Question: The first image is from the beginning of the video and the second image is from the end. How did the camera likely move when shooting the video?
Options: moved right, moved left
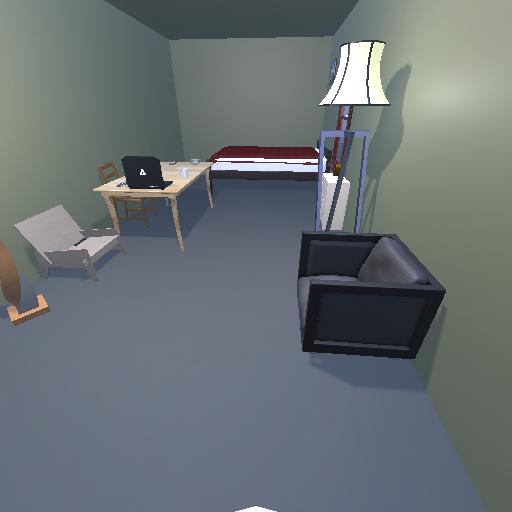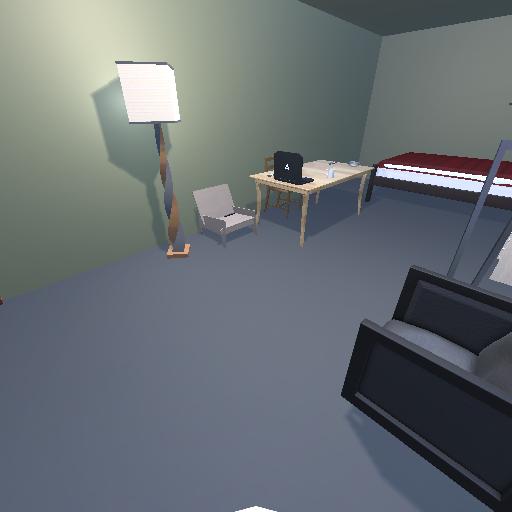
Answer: moved right